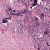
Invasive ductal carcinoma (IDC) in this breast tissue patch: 1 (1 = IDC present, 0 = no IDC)